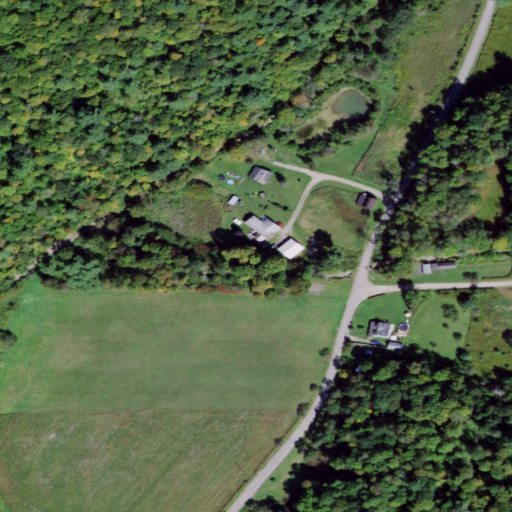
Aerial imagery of valley in New York named Shindagin Hollow containing deciduous forest, pasture, open development, mixed forest, low intensity development, shrub, and woody wetlands